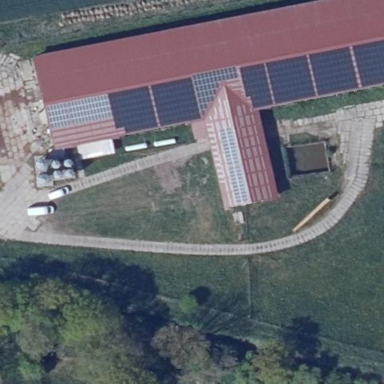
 generating electricity through photovoltaic methods."